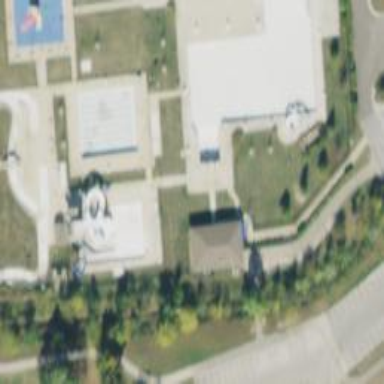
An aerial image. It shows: Swimming pool area designated for leisure and sports activities.